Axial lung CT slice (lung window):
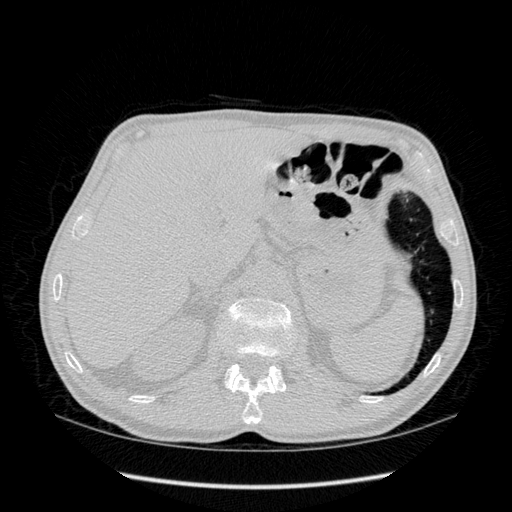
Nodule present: no